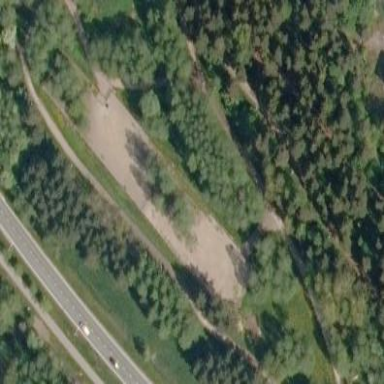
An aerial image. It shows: Fenced dog park for leisure activities on land.